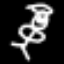
Label: angel